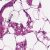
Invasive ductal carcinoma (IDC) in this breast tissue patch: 0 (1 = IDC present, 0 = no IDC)